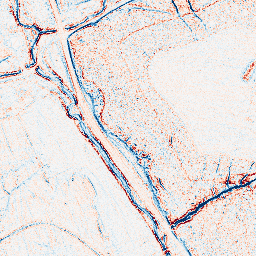
Category: edge_preserving
Decomposition family: anisotropic_diffusion
Decomposition parameters: iterations: 10
kappa: 50
gamma: 0.05
Upsampling method: quintic
Upsampling parameters: scale: 8
Upsampling scale: 8